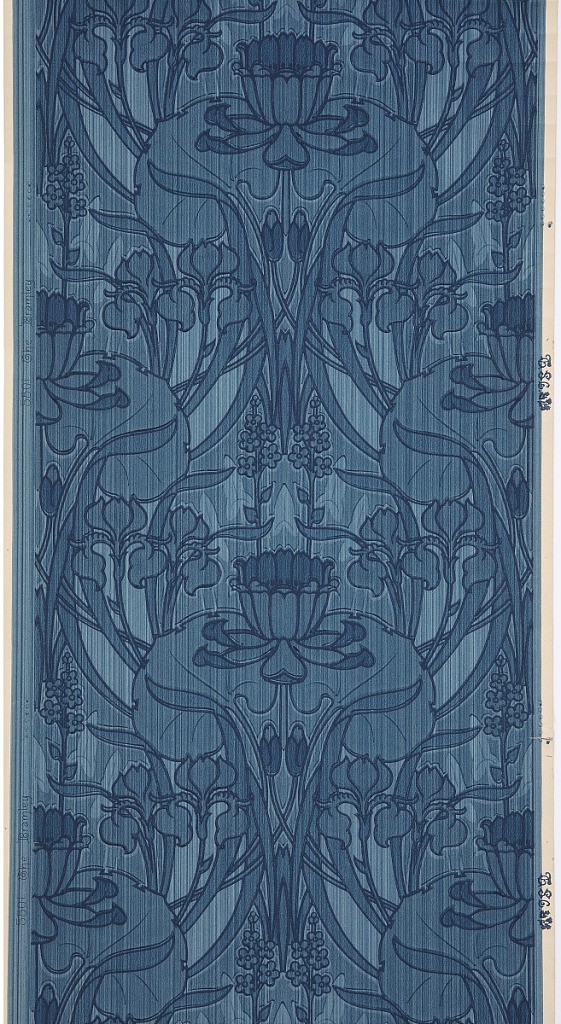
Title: The Bramley
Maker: Thomas Strahan Co., Chelsea, MA, founded 1886 - 2005
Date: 1905–1910
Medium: Machine-printed paper
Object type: Sidewall
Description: Floral design with large central flower positioned between two large leaves. Other types of flowers and foliage appear including iris blooms. Designed in the art nouveau style, the flowers and leaves gently curve and intertwine creating a dense pattern. Printed in shades of blue on a blue striped background.